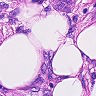
Metastatic tissue present: yes